Breast ultrasound image
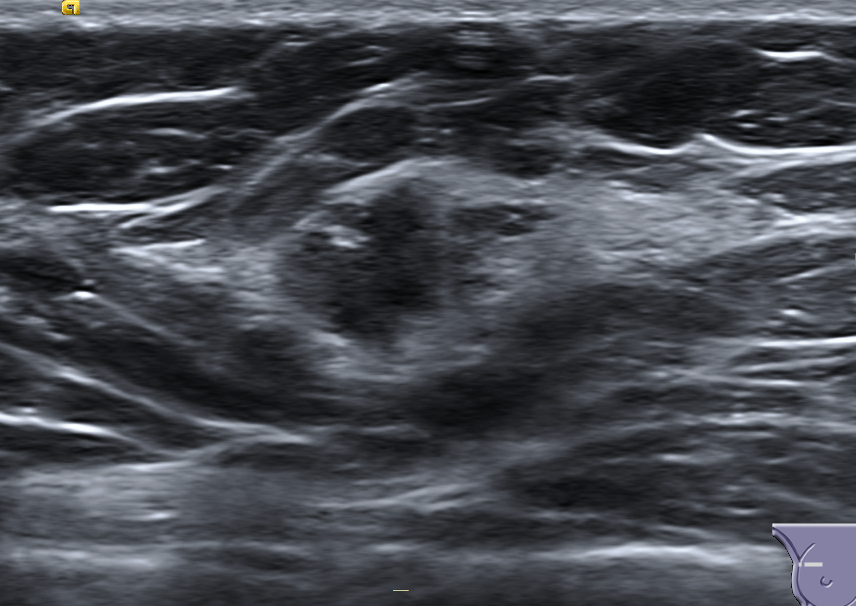
Diagnosis: malignant